Question: I have heard that some characters are not present in the Unicode standard despite being written in everyday life by populations of some areas. Especially I have heard about recent Chinese first names fabricated by assembling existing characters parts, but I can't find any reference for this.
For instance, the character below is very common for 50 million people, yet it was <URL>:

Is there a list of such characters? (images, or website listing such characters as images)
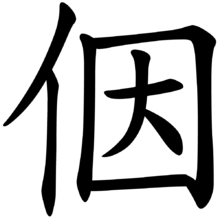
Answer: Also: Here's unicode.org's list of <URL>